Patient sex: M
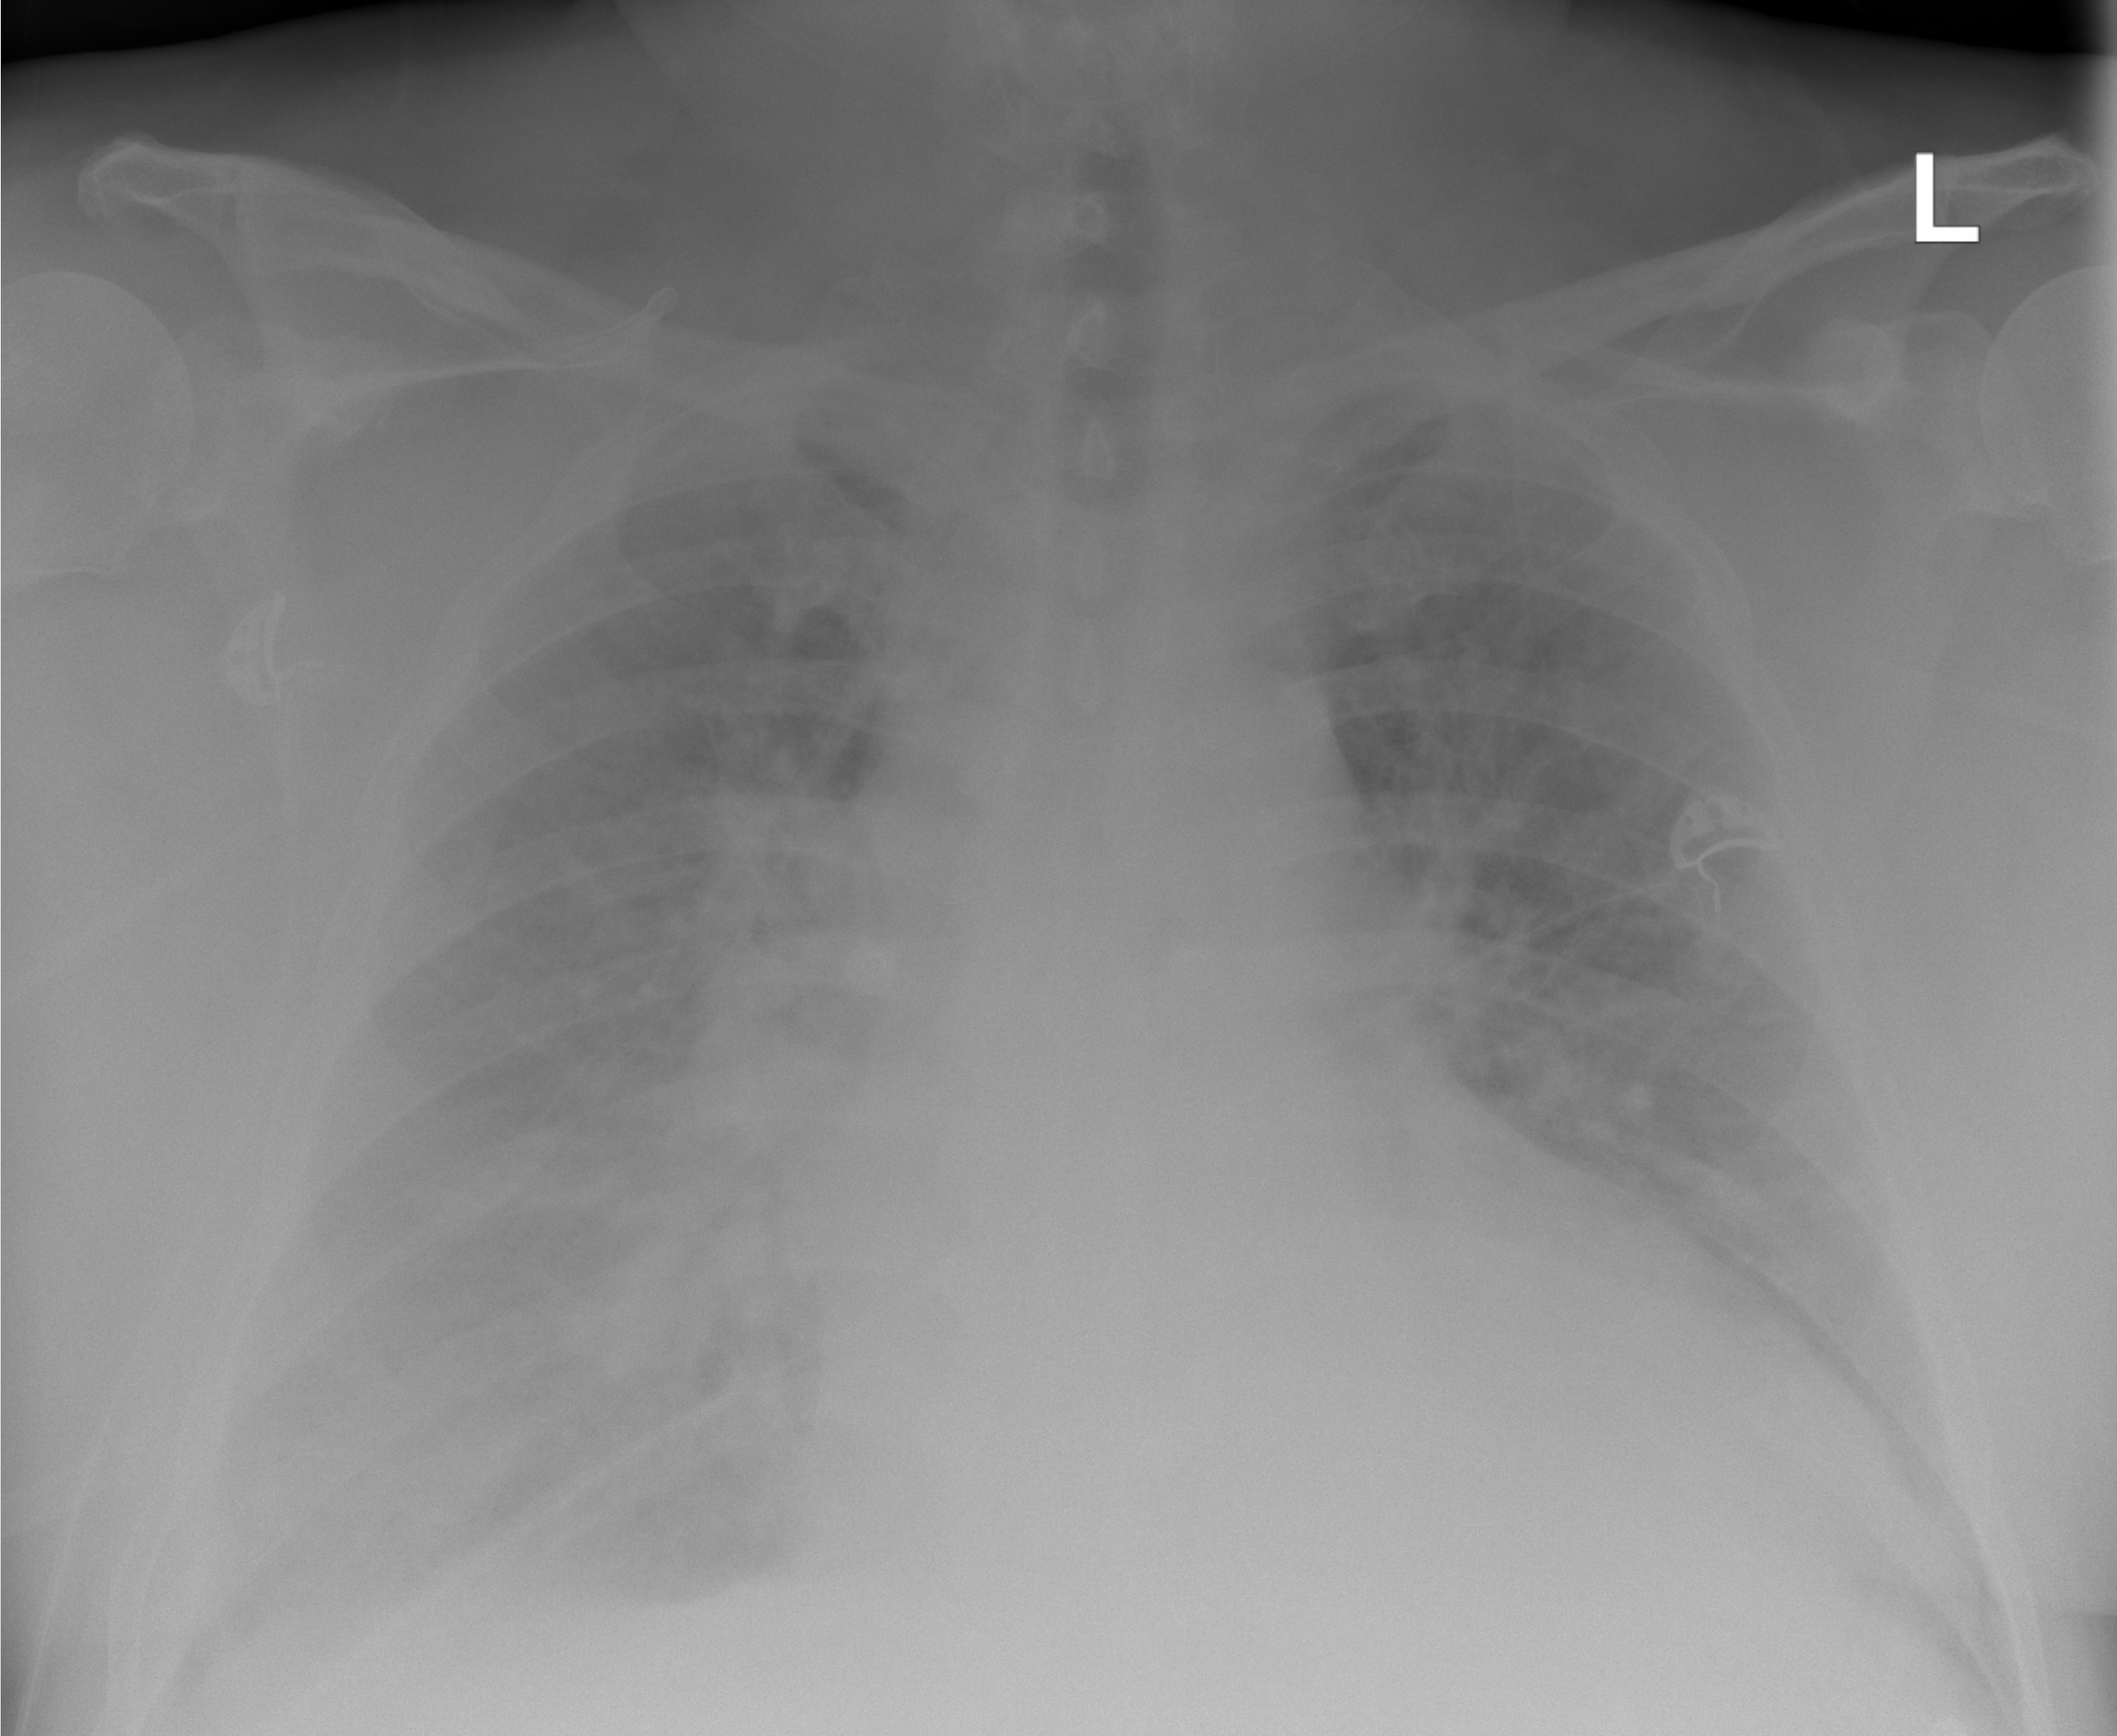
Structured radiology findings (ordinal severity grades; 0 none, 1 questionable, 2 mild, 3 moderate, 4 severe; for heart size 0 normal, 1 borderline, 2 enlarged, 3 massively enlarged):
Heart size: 2
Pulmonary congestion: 2
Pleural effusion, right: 4
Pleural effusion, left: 2
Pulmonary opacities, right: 2
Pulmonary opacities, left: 2
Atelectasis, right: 2
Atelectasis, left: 2